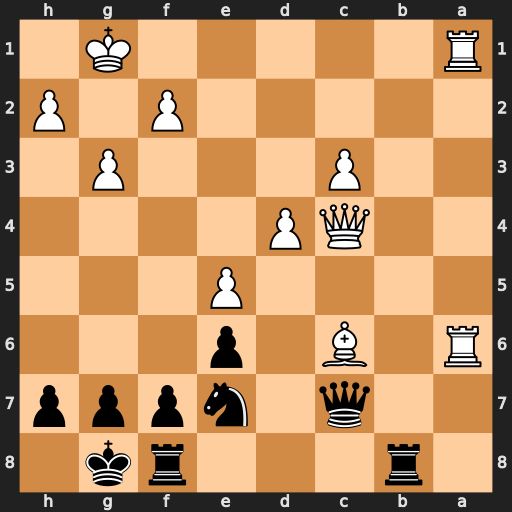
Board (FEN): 1r3rk1/2q1nppp/R1B1p3/4P3/2QP4/2P3P1/5P1P/R5K1
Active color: b
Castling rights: -
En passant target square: -
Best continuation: Rfc8 d5 exd5 Bxd5 Qxc4 Bxc4 Rxc4